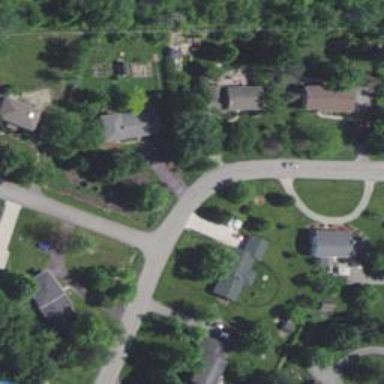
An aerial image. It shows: Residential road.